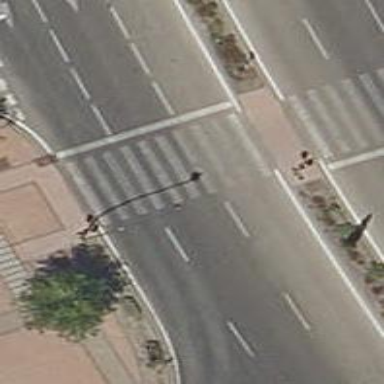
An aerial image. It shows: Road crossing with traffic signals.